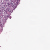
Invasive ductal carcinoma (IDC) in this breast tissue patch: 0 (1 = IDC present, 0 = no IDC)